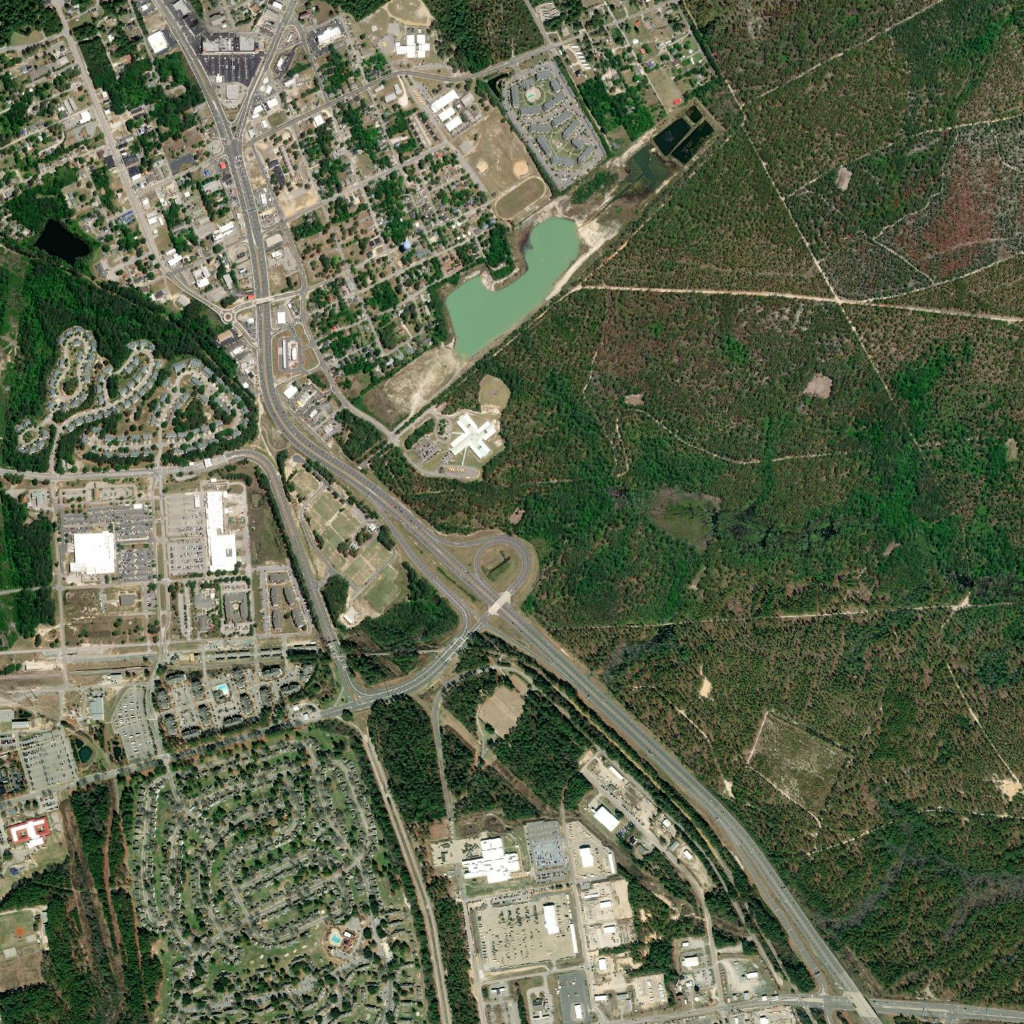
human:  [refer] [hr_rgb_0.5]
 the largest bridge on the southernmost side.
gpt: <box>[[82, 96, 85, 100, 0]]</box>